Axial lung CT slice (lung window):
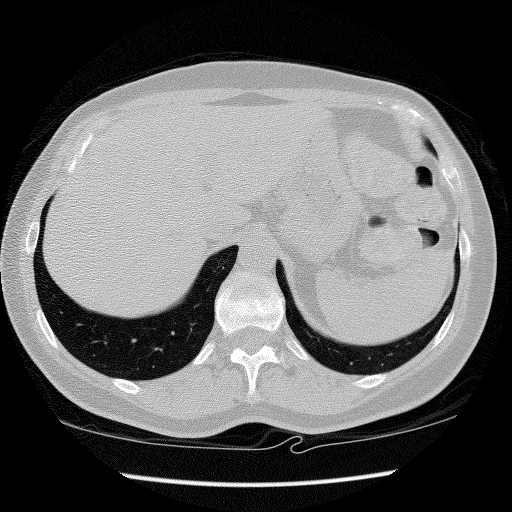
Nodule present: no